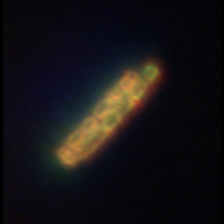
Taxon: Chaetoceros
Group: Diatoms